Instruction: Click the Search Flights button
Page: home
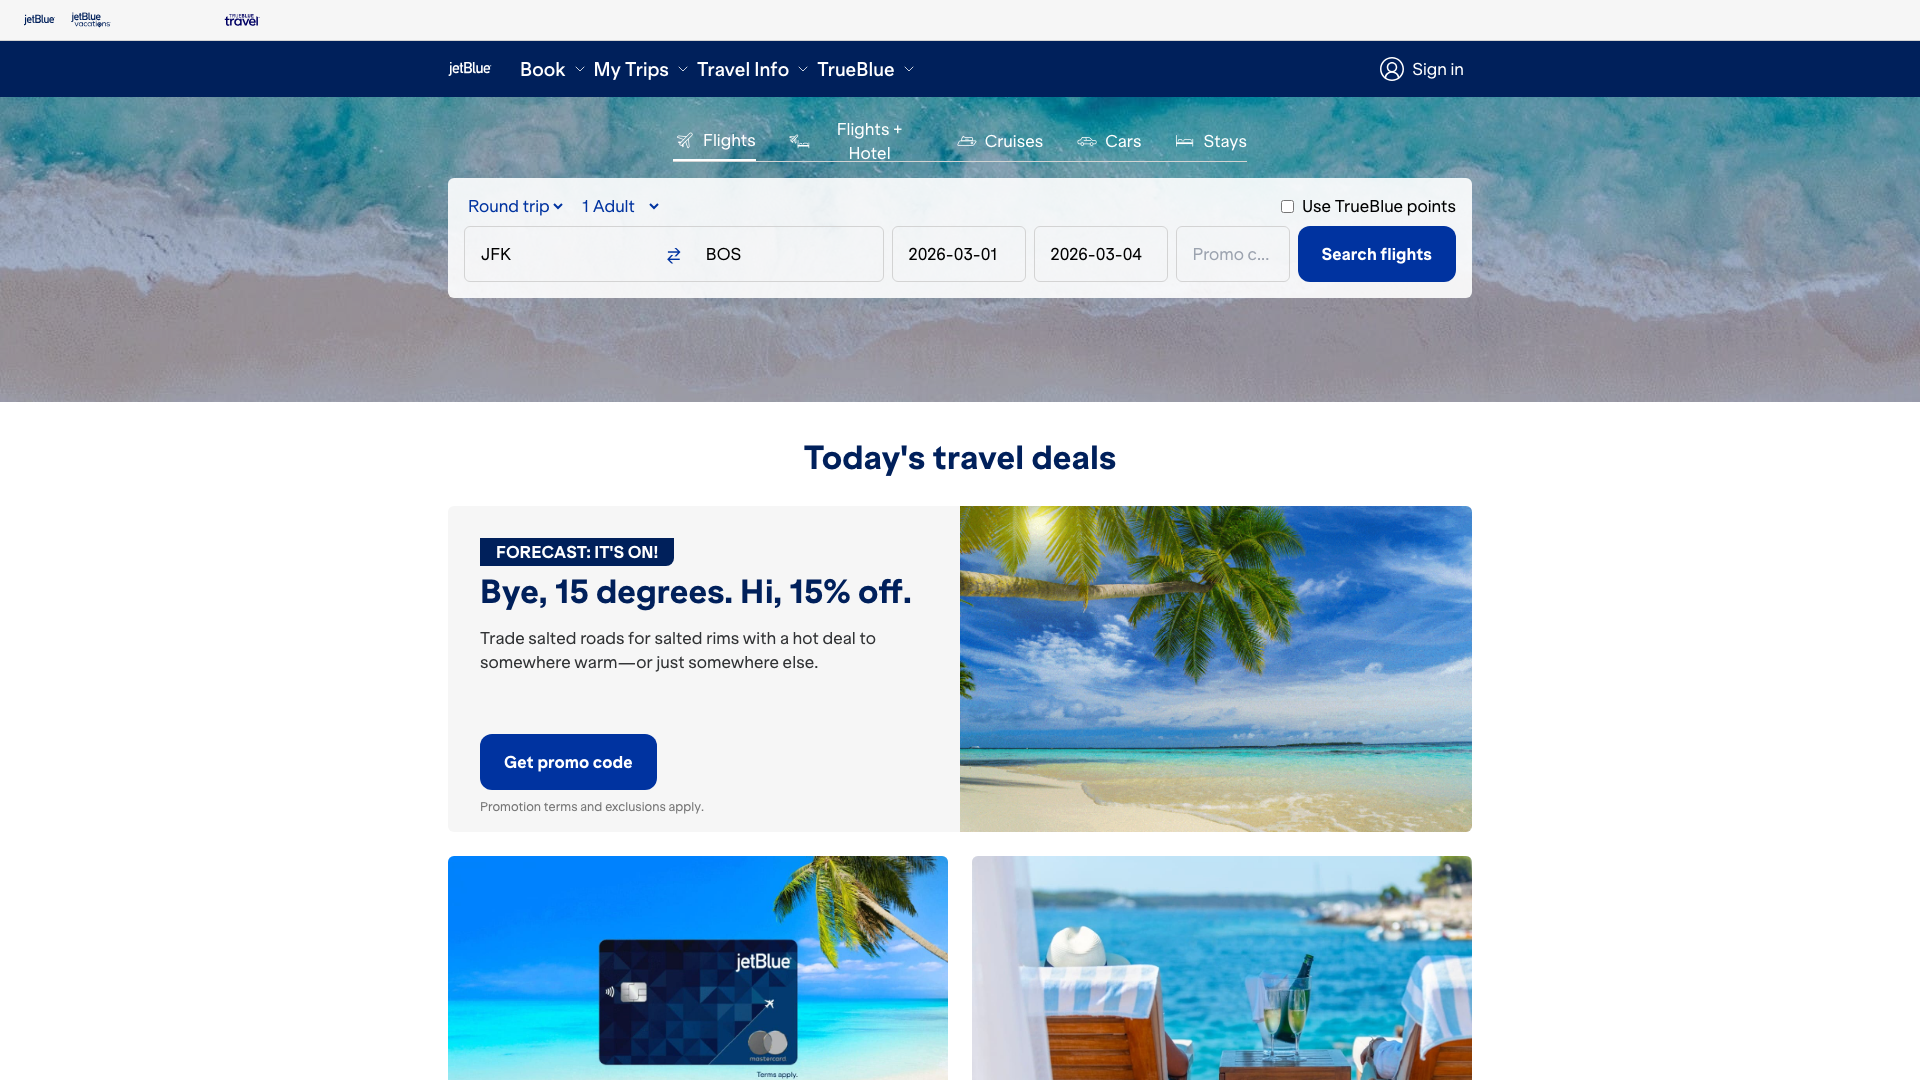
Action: click